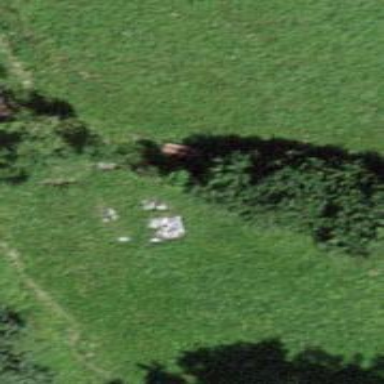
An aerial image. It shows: Red bench.